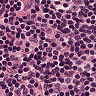
Metastatic tissue present: no